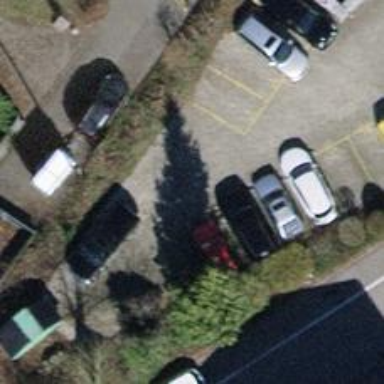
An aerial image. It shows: Fine gravel parking aisle that serves as service road.